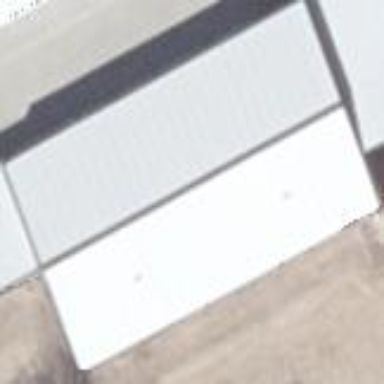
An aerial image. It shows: Garage.